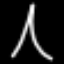
Label: The Eiffel Tower